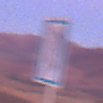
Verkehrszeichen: NothalteUndPannenbucht
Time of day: Dawn
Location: Outdoor (Nature)
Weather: PartlyCloudy
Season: NotSpecified
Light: Natural